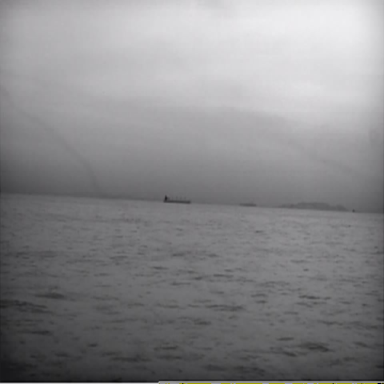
There is a liner in the infrared image.